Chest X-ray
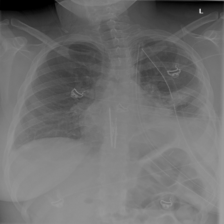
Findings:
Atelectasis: negative
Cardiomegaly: negative
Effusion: negative
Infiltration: negative
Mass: negative
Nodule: negative
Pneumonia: negative
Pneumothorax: negative
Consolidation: negative
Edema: negative
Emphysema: negative
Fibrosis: negative
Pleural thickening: negative
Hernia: negative